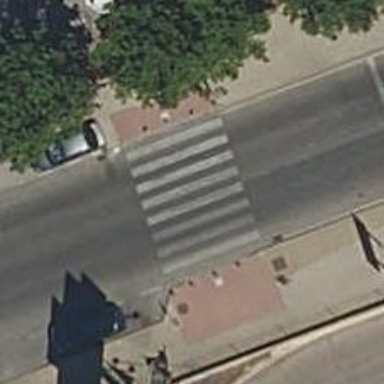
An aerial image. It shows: Pedestrian crossing with zebra markings on footway.